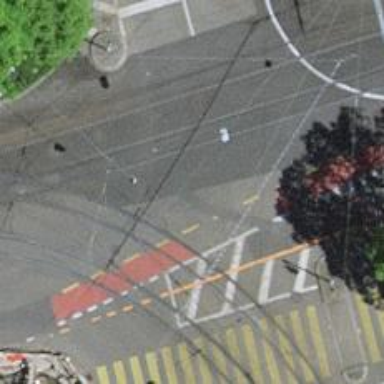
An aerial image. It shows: Tram level crossing on the railway.